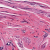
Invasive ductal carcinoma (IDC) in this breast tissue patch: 0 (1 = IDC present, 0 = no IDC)